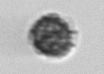
Label: Syracosphaera_pulchra